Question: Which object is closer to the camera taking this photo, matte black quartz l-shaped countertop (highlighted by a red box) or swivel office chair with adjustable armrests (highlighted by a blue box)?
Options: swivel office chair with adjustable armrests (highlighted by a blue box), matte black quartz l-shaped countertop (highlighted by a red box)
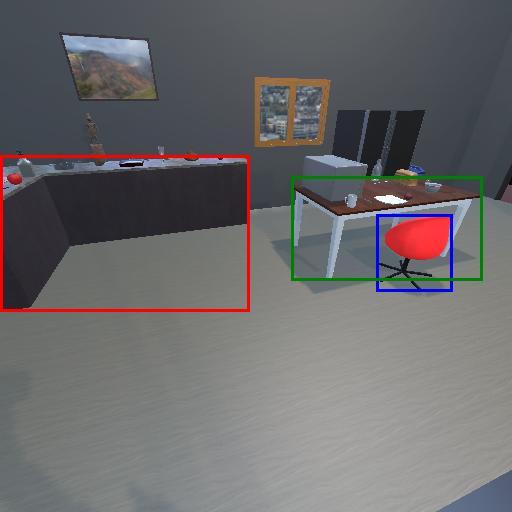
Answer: swivel office chair with adjustable armrests (highlighted by a blue box)